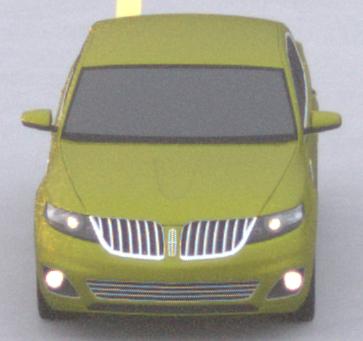
Make: Lincoln
Model: MKS
Detailed model: -
Model produced from: 2008
Model produced until: 2011
Doors: 4
Color: yellow
Road condition: dry road
Daytime: sunrise or sunset
Contrast: low contrast